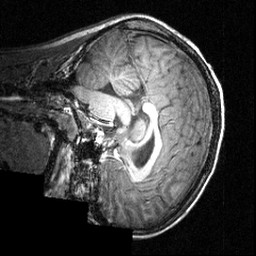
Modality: T1w
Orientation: sagittal
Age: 12
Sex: male
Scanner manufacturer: siemens
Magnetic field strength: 3.951 T
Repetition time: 1.5 s
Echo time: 0.00335 s